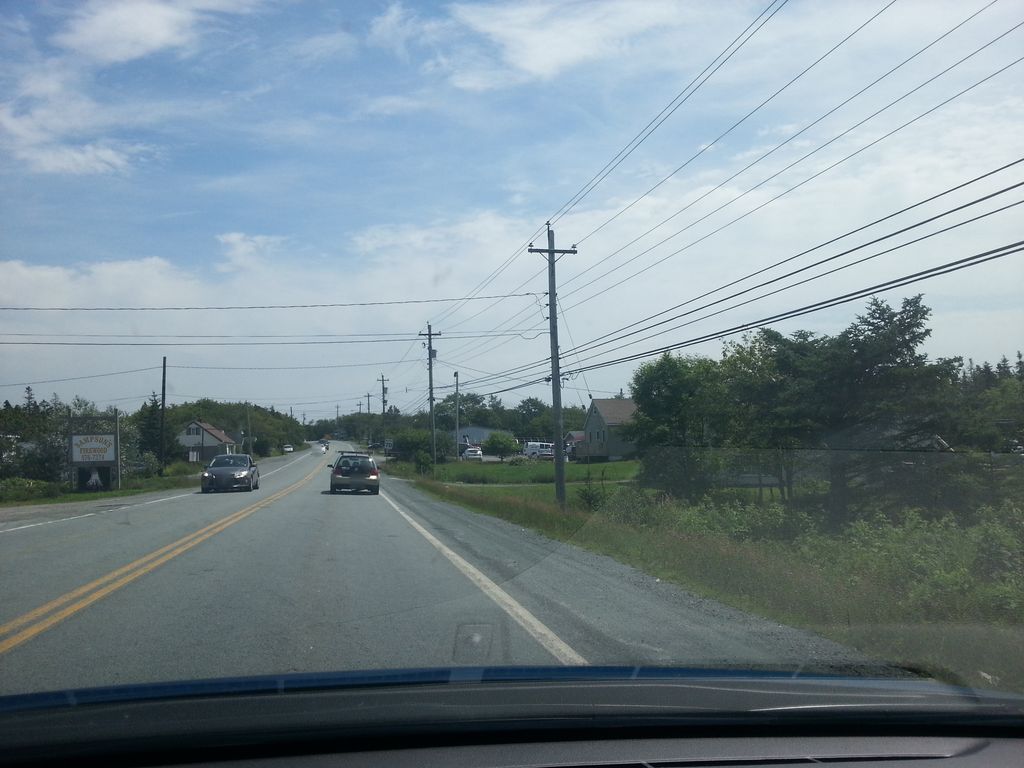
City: halifax